Current action and preconditions to check: path_clear

Your task: For each precondition in the list above, predict whether it will hold at this action.

Consider the current scene as observed from the mobile robot's camera, and analyze the predicted future states of all dynamic agents (e.g., people, animals, vehicles, or any moving entities) within the NEXT SECOND.

IMPORTANT: Only answer "very likely" if you are absolutely certain—based on strong, clear evidence—that a dynamic agent will violate the precondition in the predicted future state. Do NOT answer "very likely" for unlikely, ambiguous, or low-probability risks.

Ask yourself for each precondition: Is there a high probability, with clear and convincing evidence, that the predicted future states of any dynamic agent will interfere with the predicted future state of the currently executing action within the NEXT SECOND, causing that precondition to fail?

Assess the risk level based on these predictions. Use "likely" or "very likely" if motions create a clear risk of interference.

Use "neutral" or "improbable" if agents are nearby but their predicted paths are clearly diverging or non-conflicting.

Failure Risk Categories: "very improbable", "improbable", "neutral", "likely", "very likely"

Answer Format: Output ONLY the probability_of_failure value from these categories: "very improbable", "improbable", "neutral", "likely", "very likely"

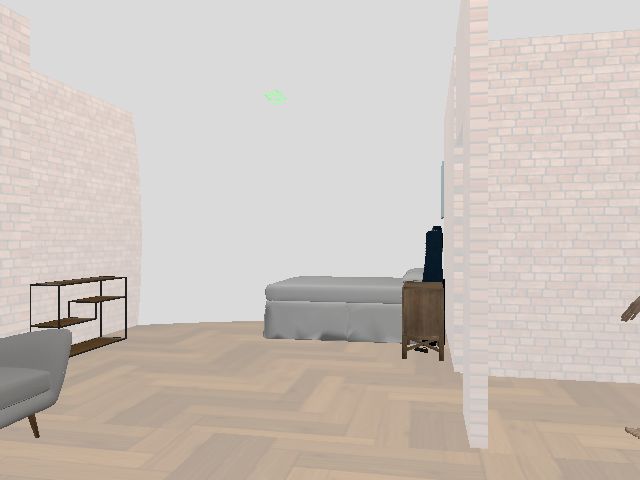

Answer: very improbable